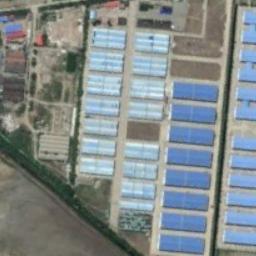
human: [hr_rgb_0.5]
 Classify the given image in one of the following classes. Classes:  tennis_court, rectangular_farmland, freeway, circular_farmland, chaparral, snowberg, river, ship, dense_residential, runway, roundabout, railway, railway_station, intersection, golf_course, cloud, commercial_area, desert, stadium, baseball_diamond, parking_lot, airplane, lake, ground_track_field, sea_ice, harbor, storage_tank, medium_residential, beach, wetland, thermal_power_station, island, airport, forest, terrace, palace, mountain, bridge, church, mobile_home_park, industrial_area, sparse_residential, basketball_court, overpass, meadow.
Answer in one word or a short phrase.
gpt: industrial_area